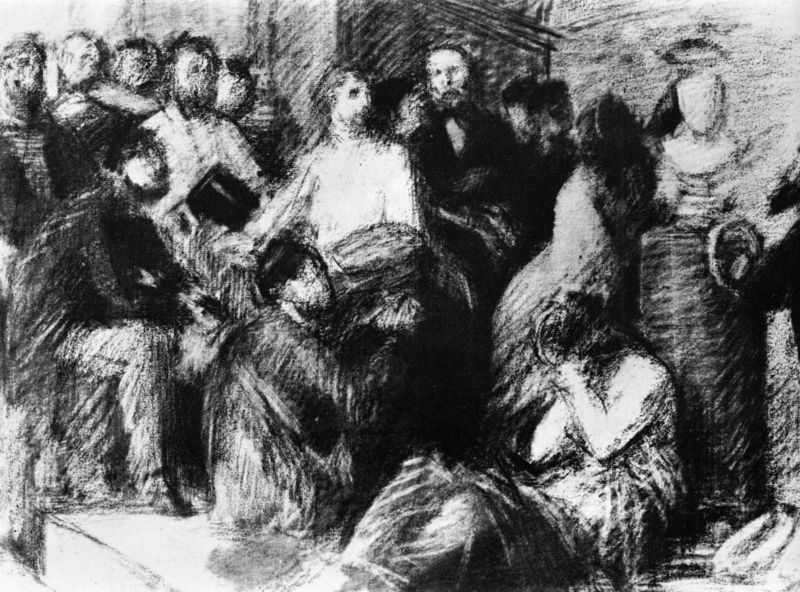
Titel: Studie für die Hommage an Delacroix
Künstler: Henri Fantin-Latour
Institution: unbekannt
Schlagwörter: dunkel, hand, mann, frauen, menschen, sitzen, frau, hut, hüte, kleid, kreide, männer, schwarz, skizze, strasse, weiss, zeichnung, versammlung, zylinder, arm, entsetzen, stehen, tod, trauer, sitzend, traurig, umarmung, düster, frack, striche, weinen, radierung, schwarzweiß, aufstand, bleistift, stift, schwar, bestürzung